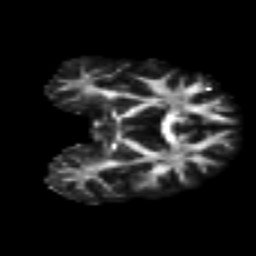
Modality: FA
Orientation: coronal
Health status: ill
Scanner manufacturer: philips
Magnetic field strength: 3 T
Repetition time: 9 s
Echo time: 0.127 s